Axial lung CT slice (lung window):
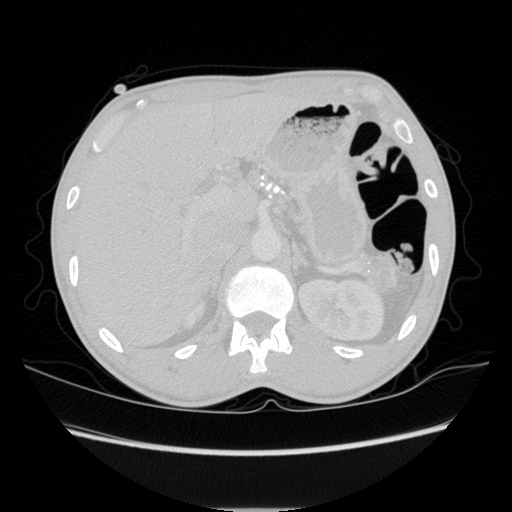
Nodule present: no